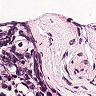
Metastatic tissue present: no